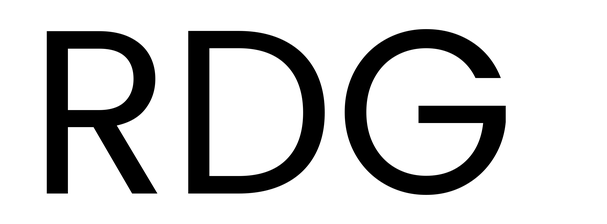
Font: Poppins-Regular